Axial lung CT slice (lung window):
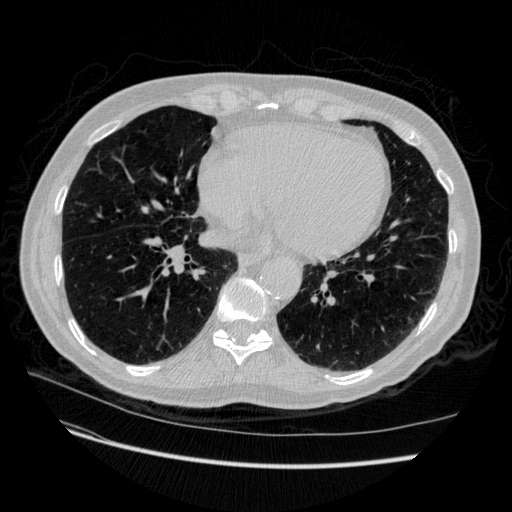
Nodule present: no